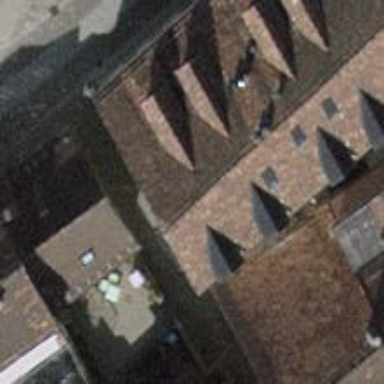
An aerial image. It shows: Gabled building with roof made of roof tiles.